Field crop: maize
Growth stage: 2
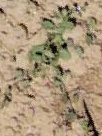
Species: convolvulus